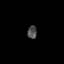
Tissue: lung
Cell type: Epithelial cells
Senescence score: 0.2305
Nuclear area (px): 120
Mean DAPI intensity: 76.042